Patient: sex M, age 48
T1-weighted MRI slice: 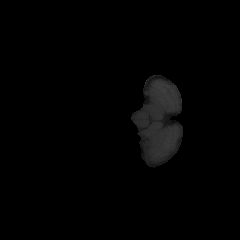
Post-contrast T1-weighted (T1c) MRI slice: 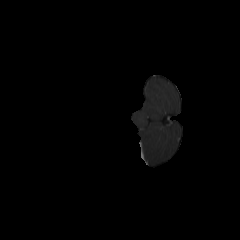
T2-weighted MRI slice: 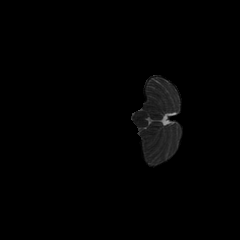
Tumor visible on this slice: no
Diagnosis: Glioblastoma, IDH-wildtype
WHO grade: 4